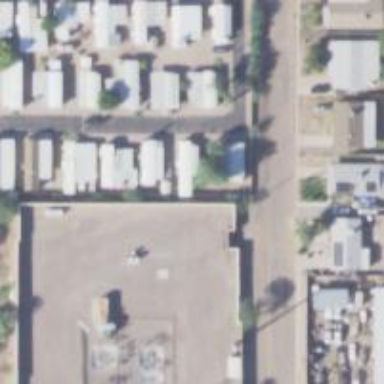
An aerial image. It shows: Outdoor power substation located behind wall. The substation operates at the distribution level.